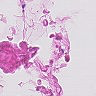
Metastatic tissue present: no